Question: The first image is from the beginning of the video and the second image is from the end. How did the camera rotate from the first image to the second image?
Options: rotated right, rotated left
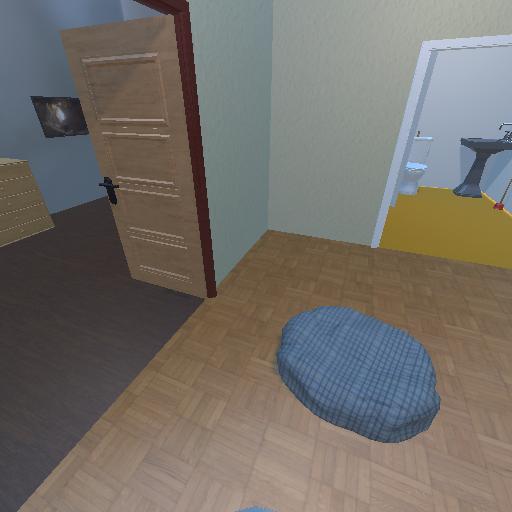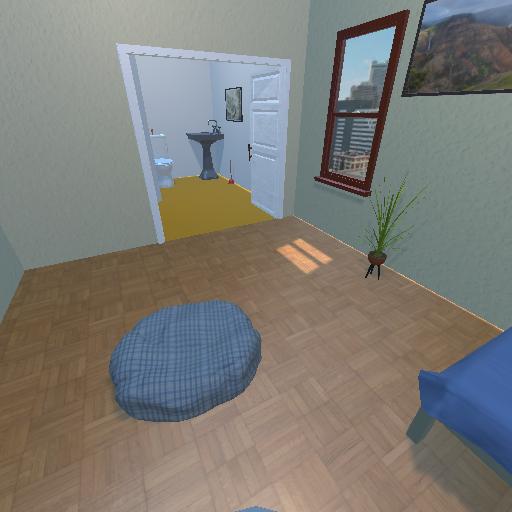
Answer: rotated right